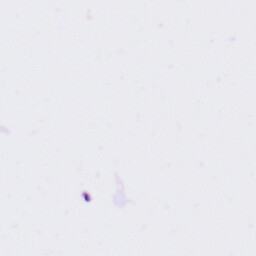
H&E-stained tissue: Tonsil